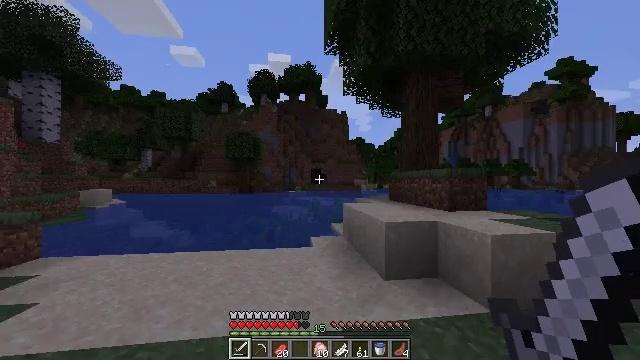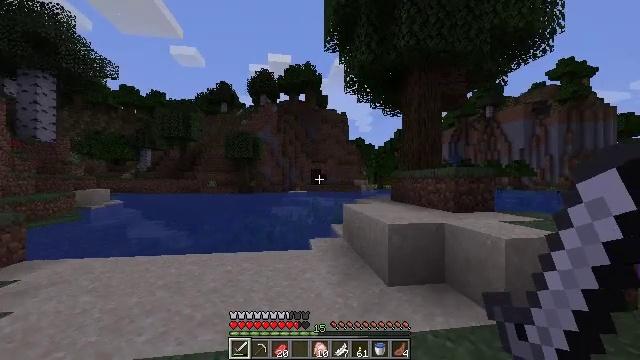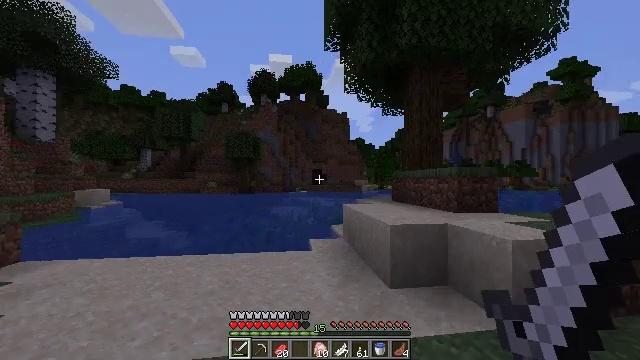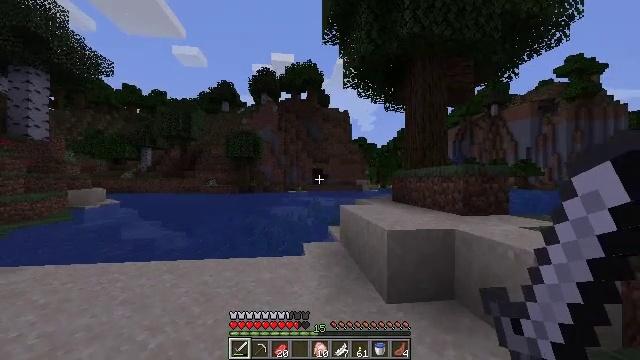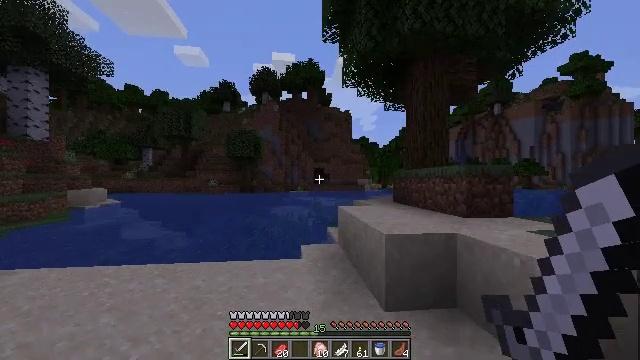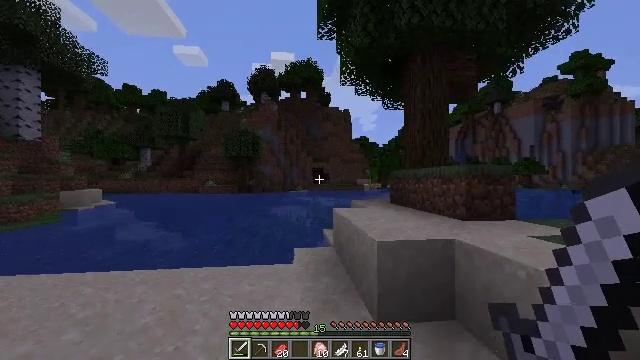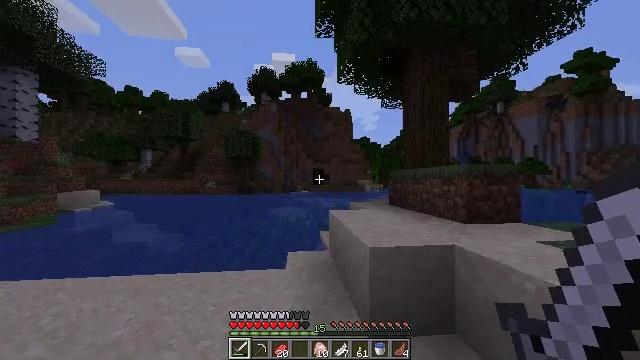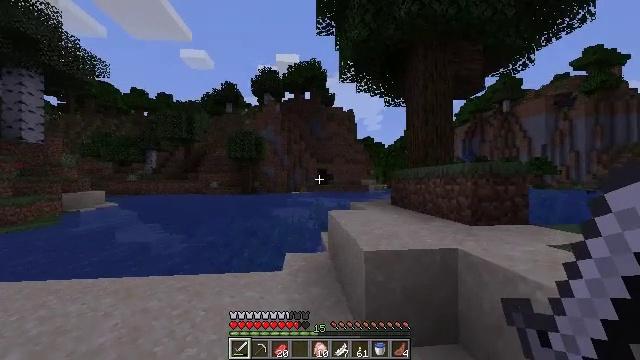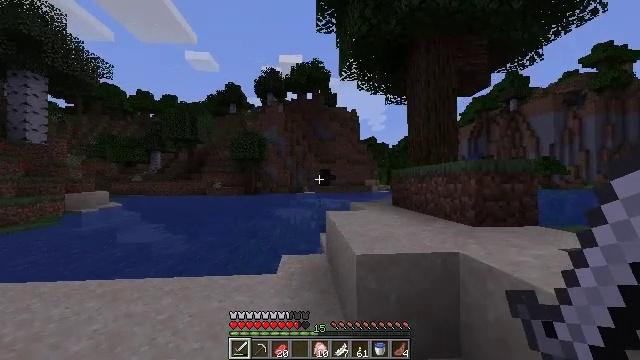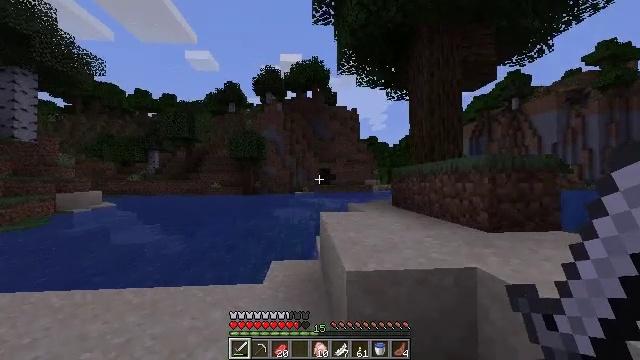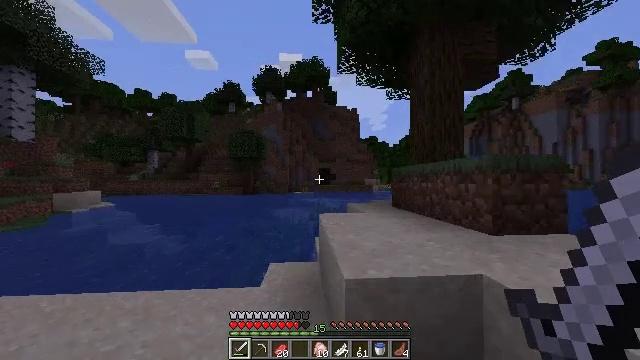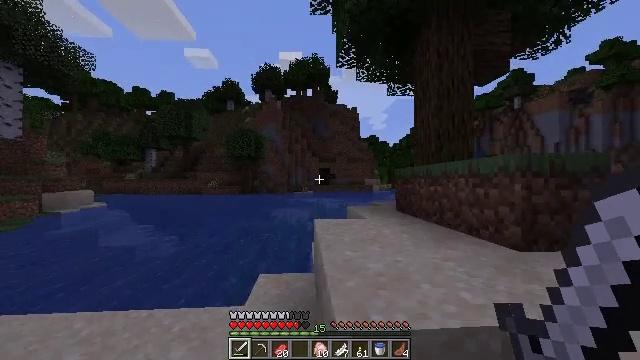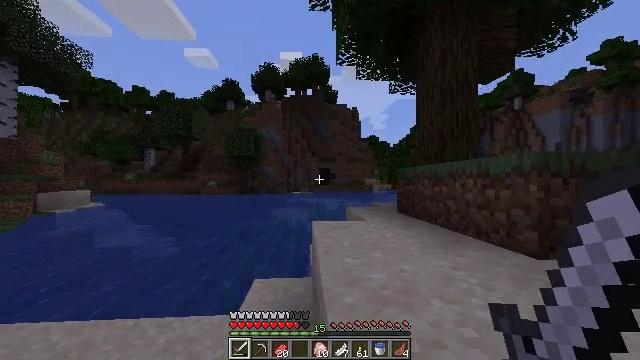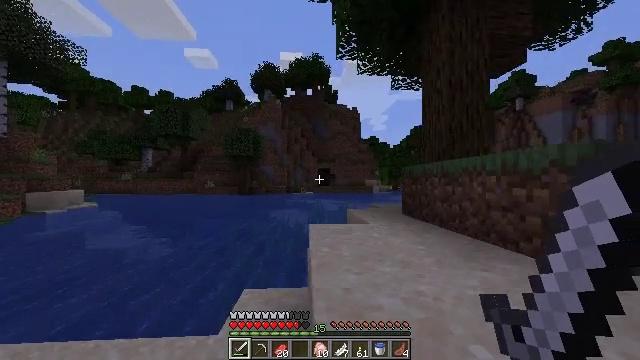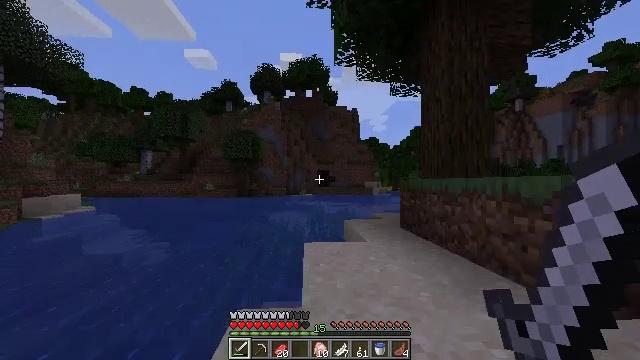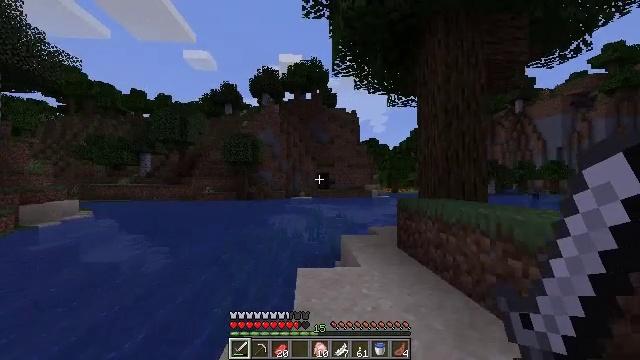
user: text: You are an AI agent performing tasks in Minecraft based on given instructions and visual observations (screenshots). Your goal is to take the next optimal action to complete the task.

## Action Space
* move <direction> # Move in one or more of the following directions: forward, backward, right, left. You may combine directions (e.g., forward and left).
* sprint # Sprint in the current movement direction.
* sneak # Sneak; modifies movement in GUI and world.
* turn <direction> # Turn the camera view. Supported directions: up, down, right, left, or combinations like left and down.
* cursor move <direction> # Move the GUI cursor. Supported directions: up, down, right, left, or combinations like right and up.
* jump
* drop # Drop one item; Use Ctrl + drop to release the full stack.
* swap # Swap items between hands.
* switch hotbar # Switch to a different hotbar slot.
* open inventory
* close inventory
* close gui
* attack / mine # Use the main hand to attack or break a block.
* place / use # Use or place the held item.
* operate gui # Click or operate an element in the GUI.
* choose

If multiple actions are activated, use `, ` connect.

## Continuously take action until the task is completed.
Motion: motion action
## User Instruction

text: Gather grass block for landscaping.
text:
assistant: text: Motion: move forward, sprint
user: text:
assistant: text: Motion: move forward and move right, sprint
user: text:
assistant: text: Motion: move forward and move right, sprint
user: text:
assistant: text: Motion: move forward and move right, sprint
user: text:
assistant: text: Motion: move forward and move right, sprint
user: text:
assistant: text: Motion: move forward and move right, sprint
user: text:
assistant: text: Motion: move forward and move right, sprint, turn left
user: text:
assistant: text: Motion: move forward, sprint, turn left
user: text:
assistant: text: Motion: move forward, sprint
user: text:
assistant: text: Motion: move forward, sprint
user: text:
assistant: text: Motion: move forward, sprint
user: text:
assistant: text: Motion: move forward, sprint
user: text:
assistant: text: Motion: move forward, sprint
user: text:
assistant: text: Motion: move forward and move right, sprint, jump
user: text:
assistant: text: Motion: move forward and move right, sprint, jump
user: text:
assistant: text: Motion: move forward and move right, sprint, jump
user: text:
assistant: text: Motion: move forward and move right, sprint, jump
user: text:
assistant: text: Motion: move forward and move right, sprint, jump
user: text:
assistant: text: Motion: move forward and move right, sprint, jump
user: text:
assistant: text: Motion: move forward and move right, sprint
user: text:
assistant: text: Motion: move forward and move right, sprint
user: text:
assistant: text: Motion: move forward and move right, sprint
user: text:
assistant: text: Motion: move forward, sprint
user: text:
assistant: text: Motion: move forward, sprint
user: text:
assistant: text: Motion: move forward, sprint
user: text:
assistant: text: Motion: move forward, sprint
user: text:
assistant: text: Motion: move forward, sprint
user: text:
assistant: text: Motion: move forward, sprint
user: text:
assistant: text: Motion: move forward, sprint
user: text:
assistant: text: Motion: move forward, sprint